Question: I'm trying to access a state variable declare in .h file but the compiler said the variable doesn't exist. Do I need to add anything in my bridging header file ?
In my swift file I can't access or
The compiler says "Use of unresolved identifier 'dstate'" on the line 'g722_coder_init(&dstate)'.

'''
#ifdef __cplusplus
extern "C" {
#endif
extern struct g722_dstate dstate;
extern struct g722_cstate cstate;
int g722_coder_init ( struct g722_cstate *s );
int g722_encode(short *data, unsigned char *outdata,int len, struct g722_cstate *s );
int g722_decoder_init ( struct g722_dstate *s);
int g722_decode(unsigned char *decdata, short *pcmout, int len, struct g722_dstate *s );
#ifdef __cplusplus
}
#endif
'''
'''
#import "g722_codec.h"
'''
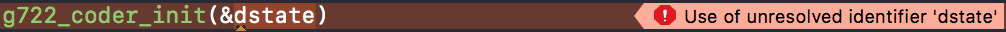
Answer: The problem is that 'struct g722_dstate' is an "incomplete type",
and Swift cannot import variables of an incomplete type, only variables
which are to an incomplete type (and those are imported
as 'OpaquePointer').
Adding the complete struct definition to the imported header file would
be the easiest solution.
If that is not possible then one workaround would be to add
'''
#import "g722_codec.h"
static struct g722_dstate * __nonnull dstatePtr = &dstate;
'''
to the bridging header file, which defines a variable containing the
address of the "opaque" 'dstate' variable. This is imported to Swift as
'''
var dstatePtr: OpaquePointer
'''
and can then be used e.g. as
'''
g722_coder_init(dstatePtr)
'''